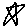
Label: star